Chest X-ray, AP view. Patient: 36 years old, sex F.
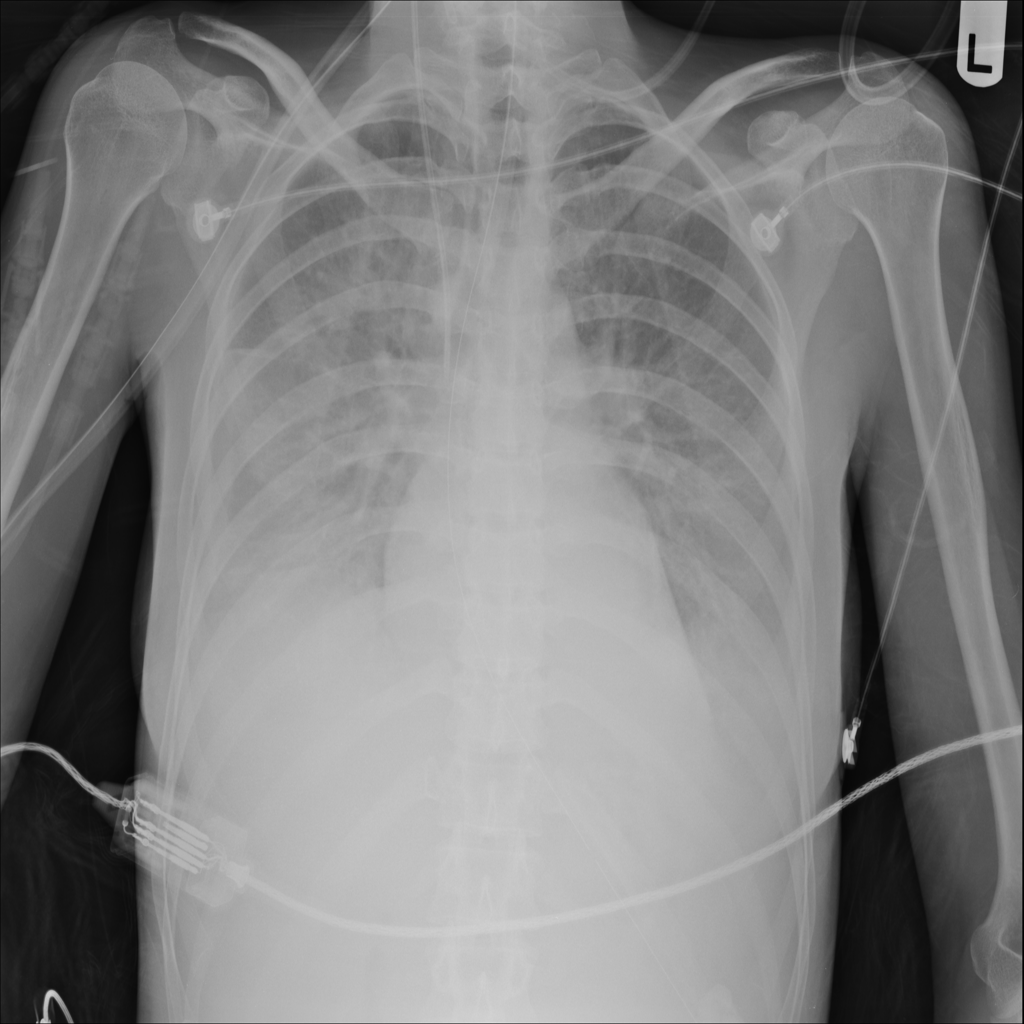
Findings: Effusion